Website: macys
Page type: account-selection
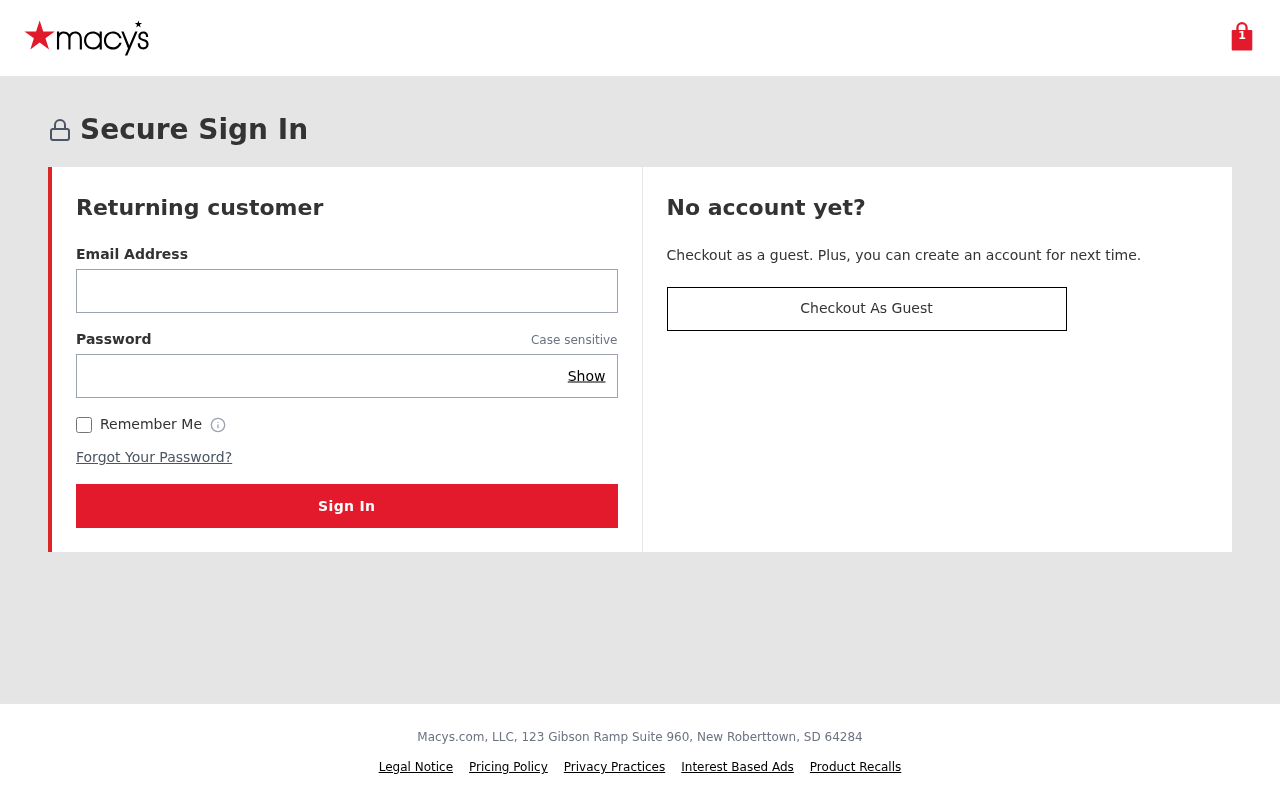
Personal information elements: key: PII_EMAIL
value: andrea_sharp@yahoo.com
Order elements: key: ORDER_NUM_ITEMS
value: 1